Aerial crown-view tile of a tropical tree (Barro Colorado Island, Panama), acquired 20250818:
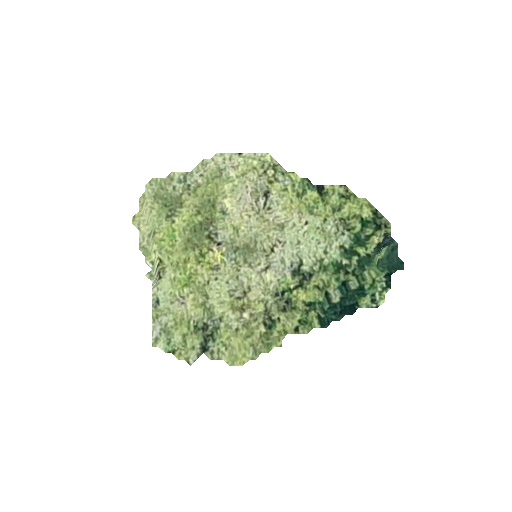
Species: Cordia alliodora
GBIF accepted scientific name: Cordia alliodora
Crown area: 57.696 m²